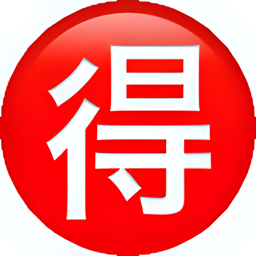
Name: circled ideograph advantage
Emoji: 🉐
Group: Symbols
Sub-group: alphanum